Question: If I had a class defined with this attributes
'''
public class GestionesDataSet
{
public DateTime GestionInicio { get; set; }
public DateTime GestionFin { get; set; }
public Nullable<DateTime> LlamadaInicio { get; set; }
public Nullable<DateTime> LlamadaFin { get; set; }
public string Login { get; set; }
public string Tipificacion { get; set; }
public List<CamposGestion> campoValor { get; set; }
}
'''
And the class called CamposGestion is defined like this
'''
public class CamposGestion
{
public string Nombre { get; set; }
public string Valor { get; set; }
}
'''
How can I Defined a report where I can use the field that refers to the list of the other elements?
I tried to used one dataset where I can set this linq as object data source
'''
var gestiones = (from G in db.Gestion
where
G.IDTipificacion == idTipificacion
&& (from T in db.Tipificacion where T.IdTipificacion == G.IDTipificacion select T.Servicio.IDServicio).AsEnumerable().Contains(idServicio)
select G).AsEnumerable().Select(xx => new GestionesDataSet()
{
GestionInicio = xx.HoraInicio,
GestionFin = xx.HoraFin,
@Tipificacion = ((from T in db.Tipificacion select T).Where(x => x.IdTipificacion == xx.IDTipificacion).Count() > 0 ?
(from T in db.Tipificacion where T.IdTipificacion == xx.IDTipificacion select T.Nombre).FirstOrDefault() : ""),
LlamadaInicio = xx.Llamada.HoraInicio,
LlamadaFin = xx.Llamada.HoraFin,
Login = xx.Llamada.Sesion.Usuario.Nombre,
campoValor = xx.CampoValor.Select(aux => new CamposGestion() {
Nombre = aux.ConfiguracionCampo.Campo.Nombre,
Valor = aux.Valor
}).ToList()
}).ToList();
'''
But what I want to see the report the field that contains the 'List' show's an error like this

Any help would be appreciate.
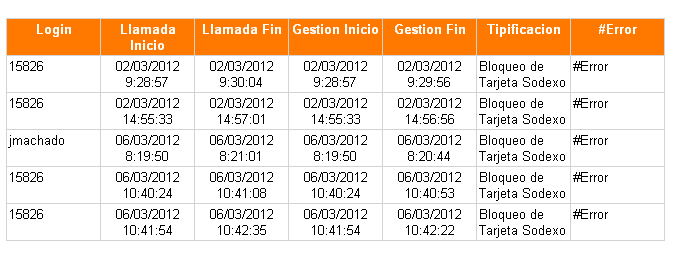
Answer: I would rewrite the query like this:
'''
var gestiones =
from xx in db.Gestion
where
xx.IDTipificacion == idTipificacion
&& (from T in db.Tipificacion
where T.IdTipificacion == xx.IDTipificacion select T.Servicio.IDServicio).AsEnumerable().Contains(idServicio)
select new GestionesDataSet()
{
GestionInicio = xx.HoraInicio,
GestionFin = xx.HoraFin,
@Tipificacion = (from T in db.Tipificacion where T.IdTipificacion == xx.IDTipificacion select T.Nombre).FirstOrDefault() ?? "",
LlamadaInicio = xx.Llamada.HoraInicio,
LlamadaFin = xx.Llamada.HoraFin,
Login = xx.Llamada.Sesion.Usuario.Nombre,
campoValor = xx.CampoValor.Select(aux => new CamposGestion()
{
Nombre = aux.ConfiguracionCampo.Campo.Nombre,
Valor = aux.Valor
}).ToList()
}).ToList();
'''
When you call a projection (Select) after the 'AsEnumerable' was called, LINQ will try to get the navigation objects first from the already loaded ones. If no object is loaded, then will execute a select SQL command for each navigation property used in the projection. If the '[DeferredLoadingEnabled][1]' property is set to 'false' it won't execute any query and if no object is loaded already (they can be loaded "apriori" with '[LoadWith][2]') it will give a 'NullReferenceException'. So, in some situations, calling AsEnumerable might hurt performance. All these things are not valid when 'AsEnumerable' is used in the parts.
For giving a default value, when no 'Tipificacion' doesn't exist, it can be used the <URL>, from C#, instead of using the 'Count' method, which creates an extra lookup on the the table.
Now.. to your problem.
SSRS doesn't support binding to a list of items. The column tries to bind to a list of objects, which is not allowed. So either you create a <URL> property